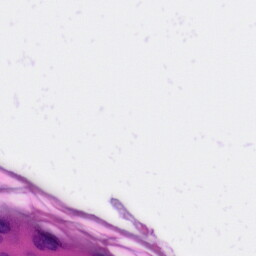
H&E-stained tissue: Skin